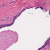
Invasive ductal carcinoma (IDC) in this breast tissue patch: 0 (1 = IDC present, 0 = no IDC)